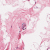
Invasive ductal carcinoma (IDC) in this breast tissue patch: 0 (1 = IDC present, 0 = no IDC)